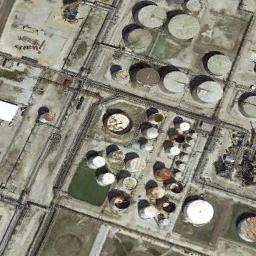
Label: storage_tank